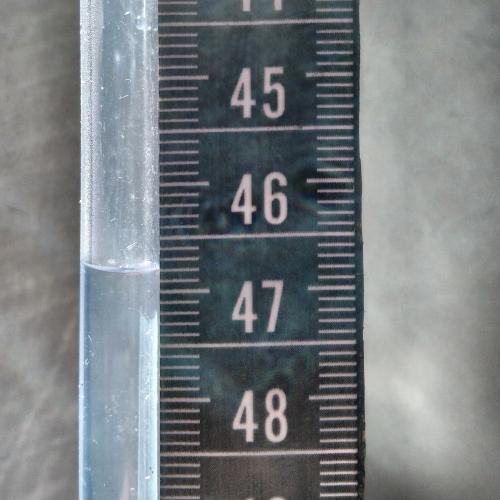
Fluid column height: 46.8 cm